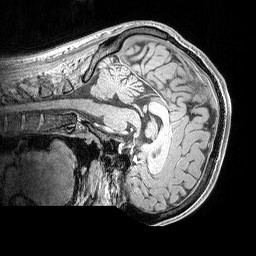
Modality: MP2RAGE
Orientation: sagittal
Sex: male
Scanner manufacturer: siemens
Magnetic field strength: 3 T
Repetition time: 5 s
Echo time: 0.00292 s